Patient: sex M, age 35
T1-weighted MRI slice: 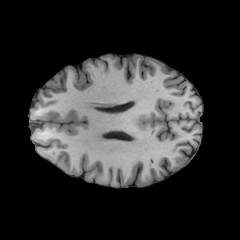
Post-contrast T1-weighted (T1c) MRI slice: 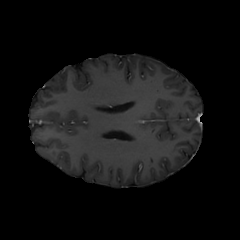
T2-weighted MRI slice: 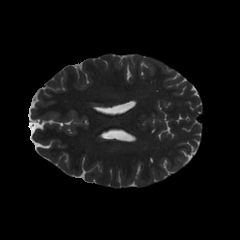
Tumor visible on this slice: no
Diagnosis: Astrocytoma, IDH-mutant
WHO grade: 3